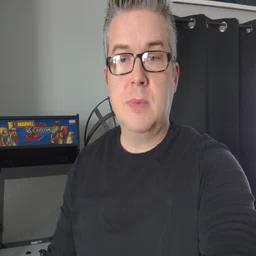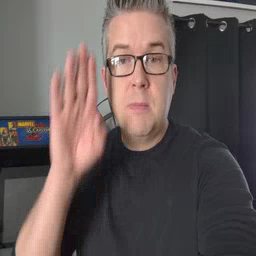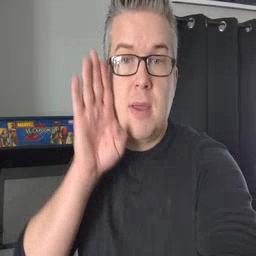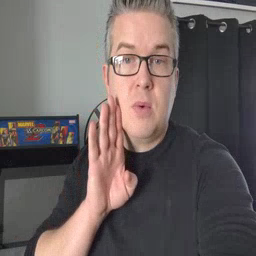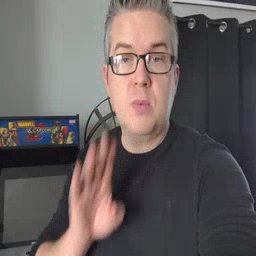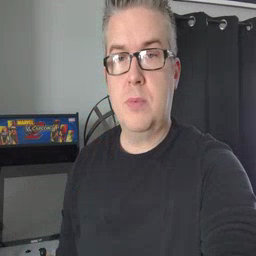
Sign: brown